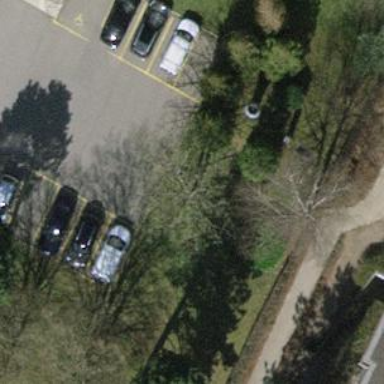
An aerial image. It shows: Asphalt parking aisle designated as service road.